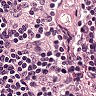
Metastatic tissue present: no